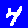
Digit: 4